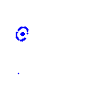
Particle: proton